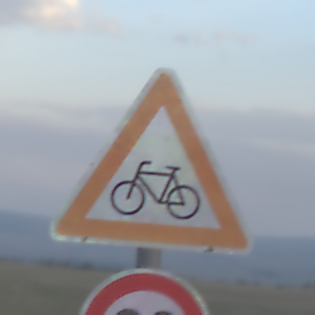
Verkehrszeichen: RadverkehrRechts
Zusatzzeichen unten: Geschwindigkeit90
Umgebung: Outdoor, Nature
Tageszeit: SunriseSunset
Wetter: PartlyCloudy
Licht: Natural
Jahreszeit: NotSpecified
Kontrast: LowContrast